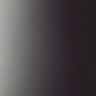
Metastatic tissue present: no